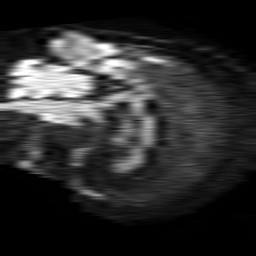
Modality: TRACE
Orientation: sagittal
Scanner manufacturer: philips
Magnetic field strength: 1.5 T
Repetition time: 4.6 s
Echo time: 0.09059 s